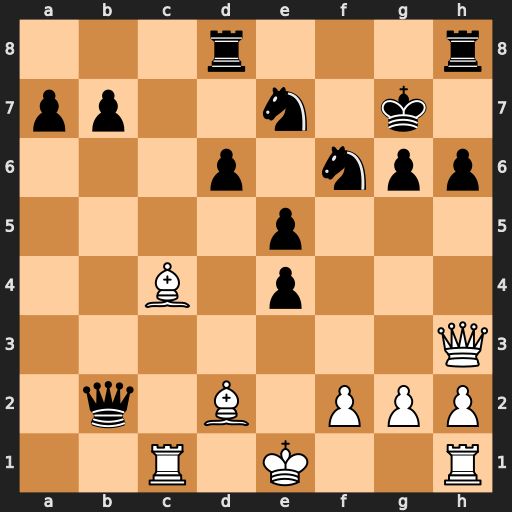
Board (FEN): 3r3r/pp2n1k1/3p1npp/4p3/2B1p3/7Q/1q1B1PPP/2R1K2R
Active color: w
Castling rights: K
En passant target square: -
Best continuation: Qe6 Ned5 Bxd5